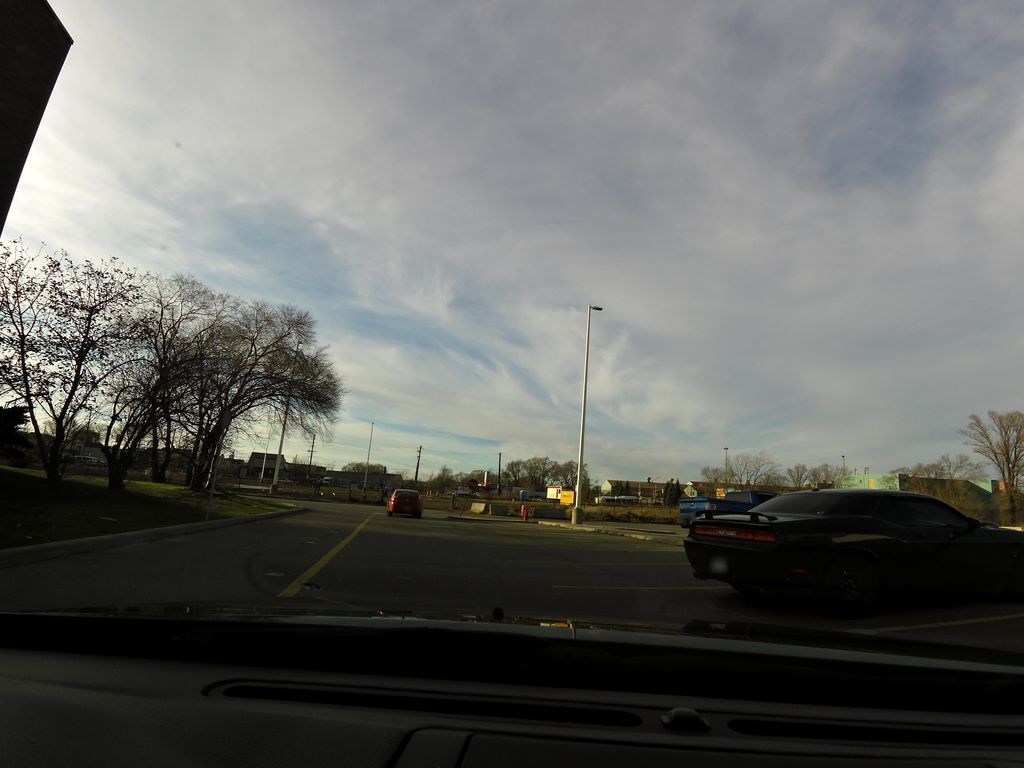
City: hamilton